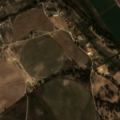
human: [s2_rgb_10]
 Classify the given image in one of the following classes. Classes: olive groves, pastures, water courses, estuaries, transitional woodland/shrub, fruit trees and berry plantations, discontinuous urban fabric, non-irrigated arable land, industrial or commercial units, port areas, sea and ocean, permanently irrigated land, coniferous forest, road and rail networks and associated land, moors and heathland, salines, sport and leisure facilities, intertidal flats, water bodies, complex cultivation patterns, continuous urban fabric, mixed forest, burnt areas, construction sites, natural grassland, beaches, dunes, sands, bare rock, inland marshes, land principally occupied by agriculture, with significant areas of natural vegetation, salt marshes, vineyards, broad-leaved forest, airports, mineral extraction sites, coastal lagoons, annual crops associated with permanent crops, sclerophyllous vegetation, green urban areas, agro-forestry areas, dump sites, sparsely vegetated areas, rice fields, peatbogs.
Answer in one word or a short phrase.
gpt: permanently irrigated land, complex cultivation patterns, agro-forestry areas